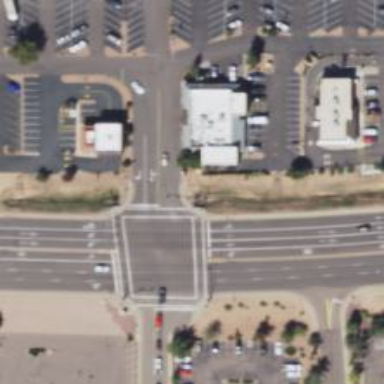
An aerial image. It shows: Solid stop line on the road marking.